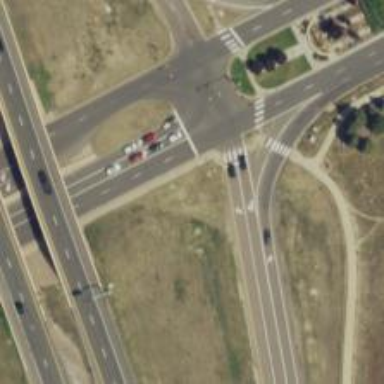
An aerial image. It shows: Marked crossing with zebra markings on the road.